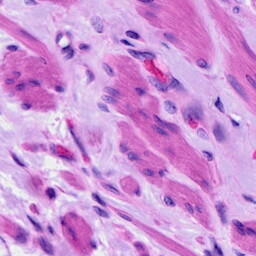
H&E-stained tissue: Ovarian